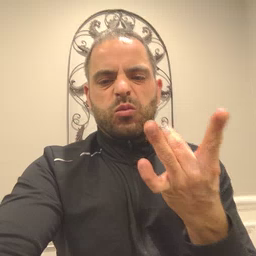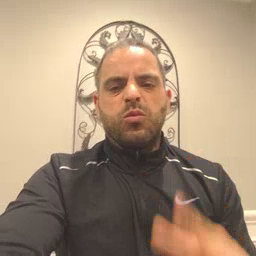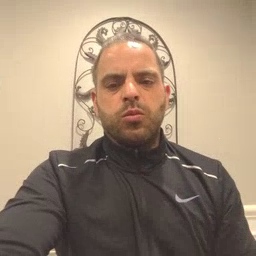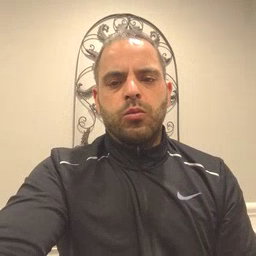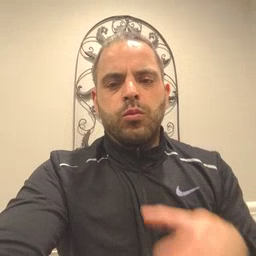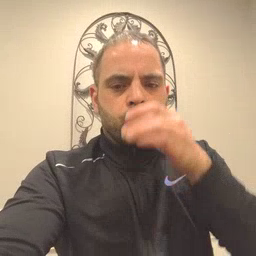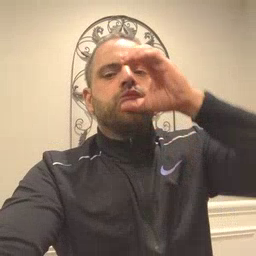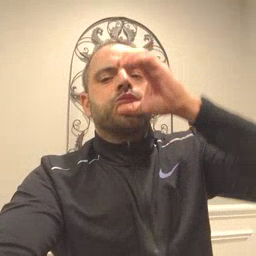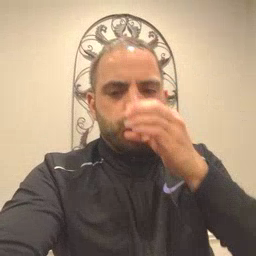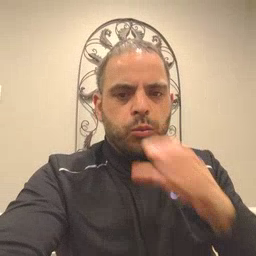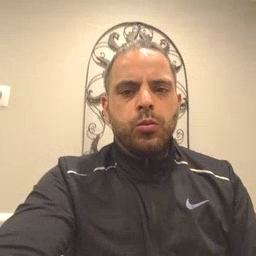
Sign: drink